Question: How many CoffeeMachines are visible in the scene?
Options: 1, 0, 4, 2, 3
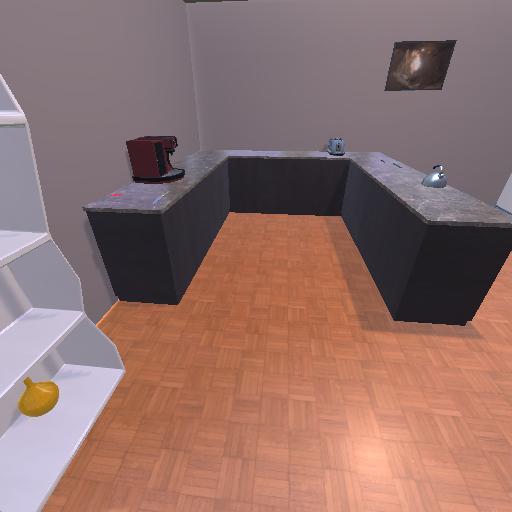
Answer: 1